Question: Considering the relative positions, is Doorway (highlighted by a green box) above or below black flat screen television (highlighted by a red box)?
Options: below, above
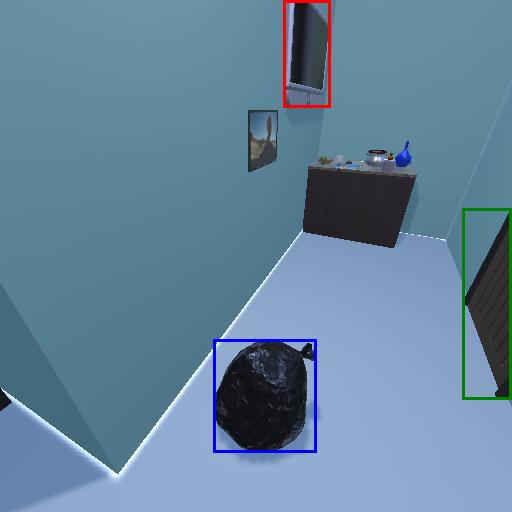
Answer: below